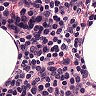
Metastatic tissue present: no